Field crop: maize
Growth stage: 2
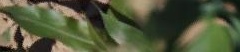
Species: maize